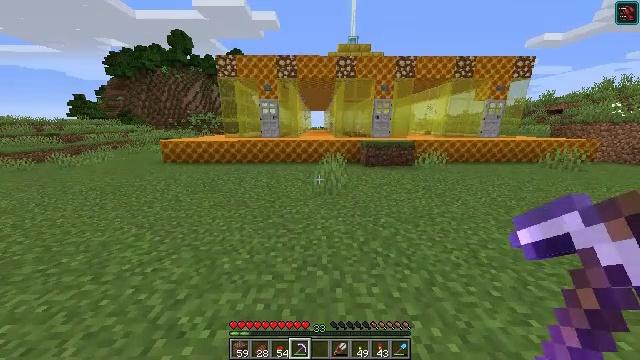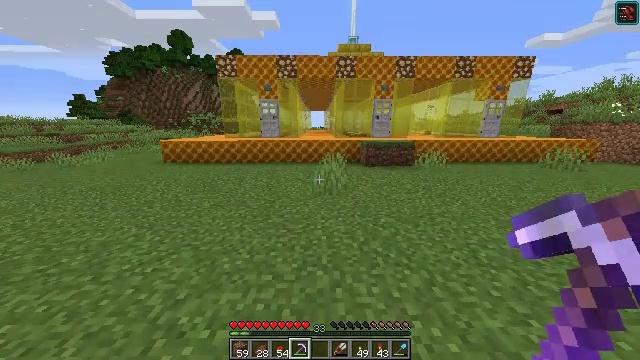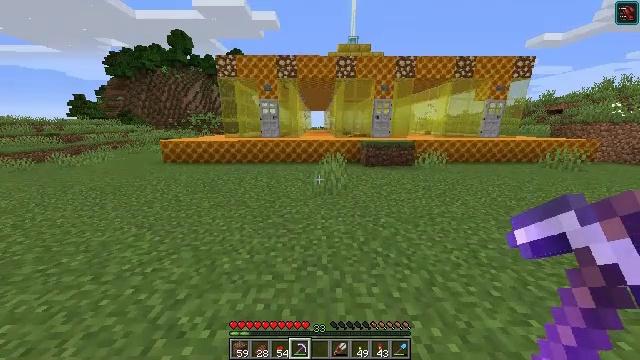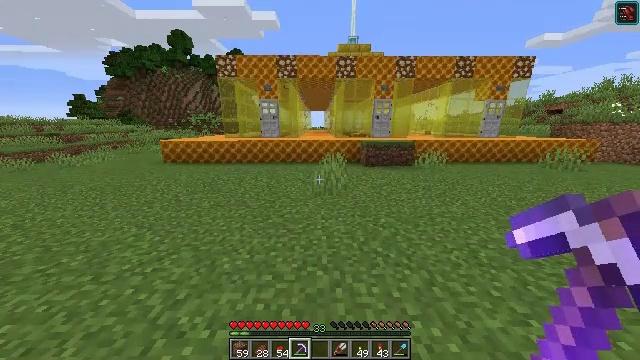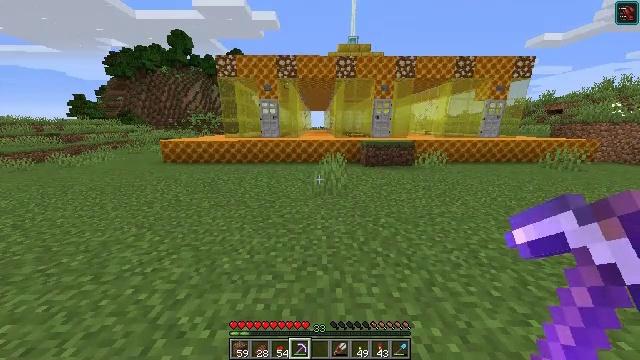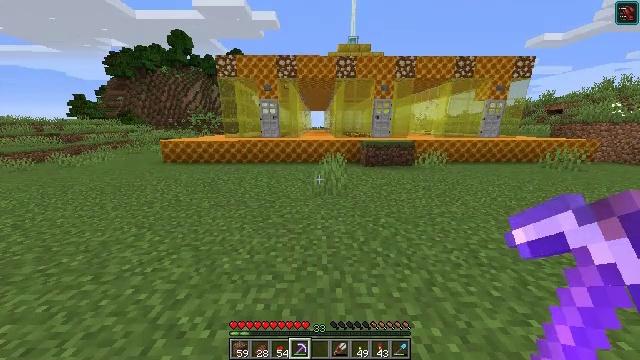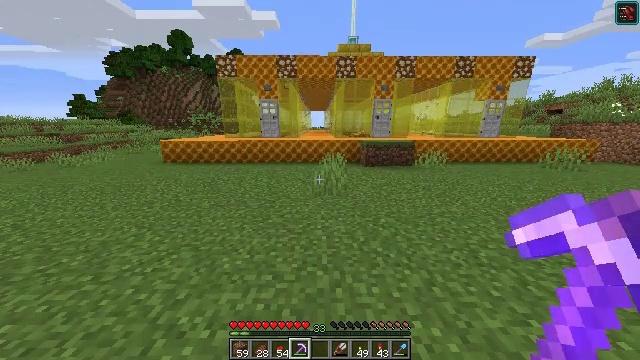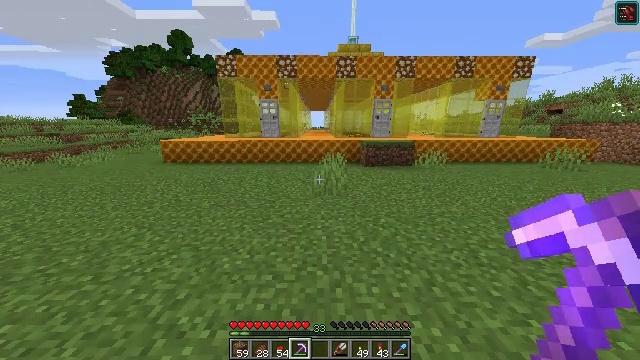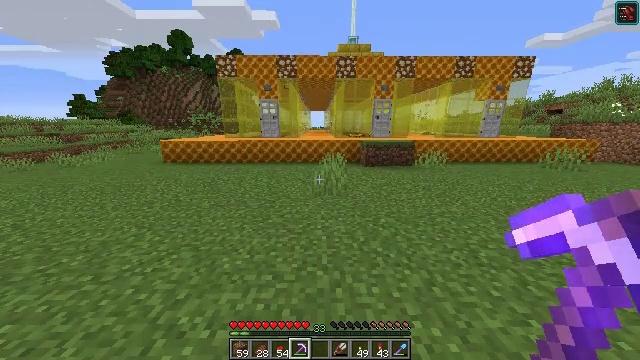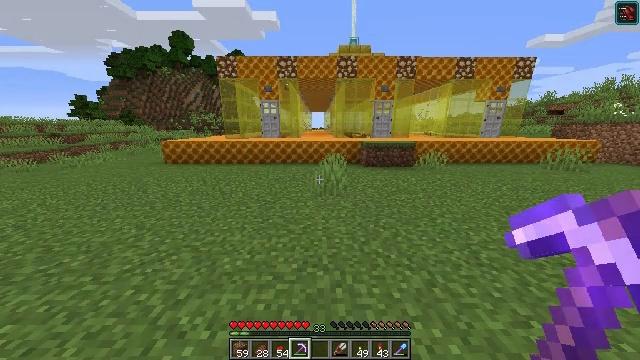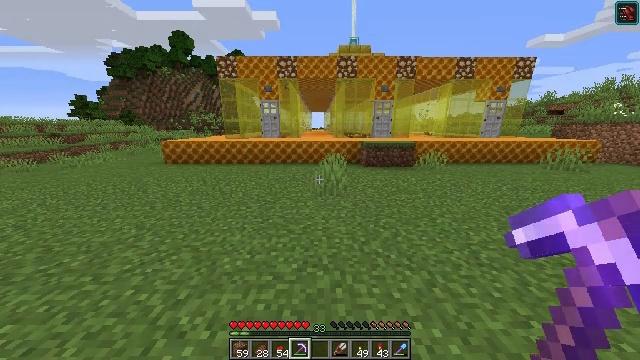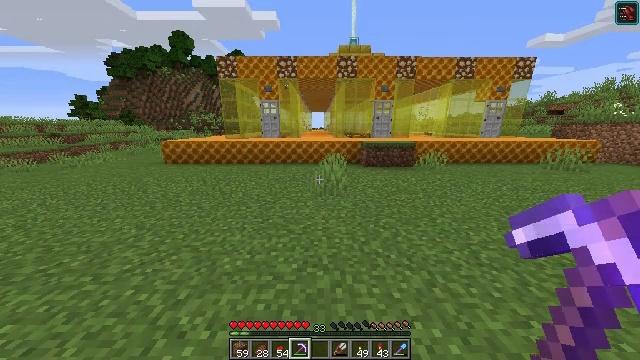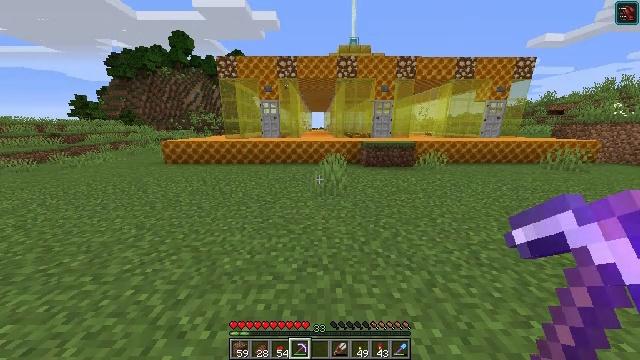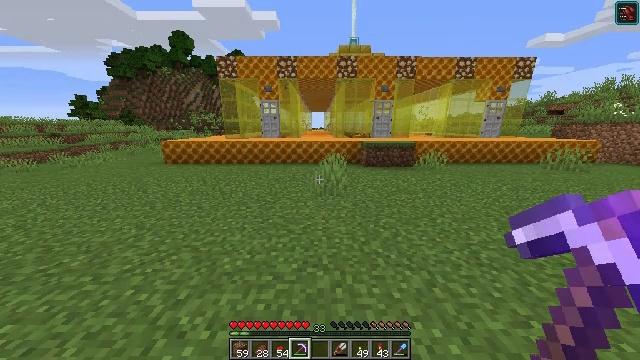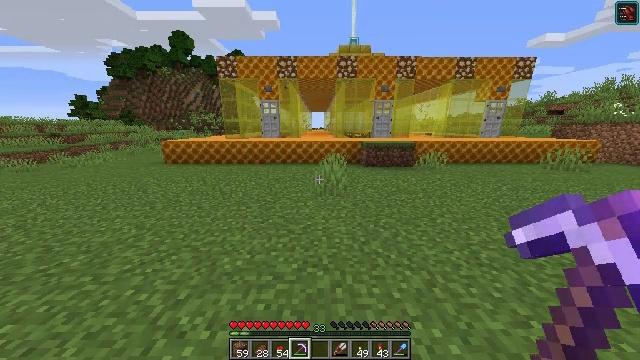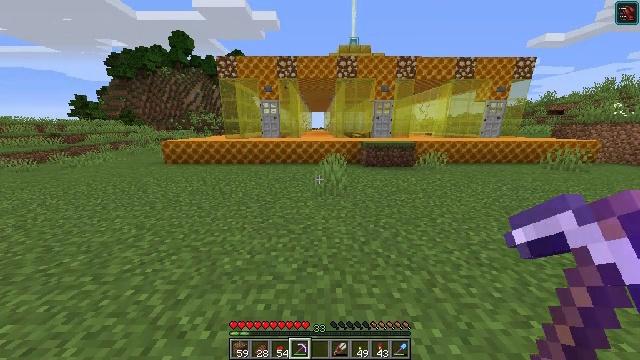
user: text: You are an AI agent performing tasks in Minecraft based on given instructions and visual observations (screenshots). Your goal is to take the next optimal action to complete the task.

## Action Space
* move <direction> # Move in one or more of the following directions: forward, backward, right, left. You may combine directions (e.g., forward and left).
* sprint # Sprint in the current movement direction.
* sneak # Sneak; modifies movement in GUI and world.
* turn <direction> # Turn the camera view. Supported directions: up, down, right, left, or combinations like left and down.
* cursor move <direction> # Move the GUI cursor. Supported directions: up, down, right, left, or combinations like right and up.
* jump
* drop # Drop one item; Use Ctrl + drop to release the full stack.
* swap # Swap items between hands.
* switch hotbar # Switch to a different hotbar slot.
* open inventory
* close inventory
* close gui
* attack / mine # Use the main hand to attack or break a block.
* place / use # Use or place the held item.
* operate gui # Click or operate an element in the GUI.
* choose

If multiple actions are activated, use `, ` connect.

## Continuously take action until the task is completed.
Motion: motion action
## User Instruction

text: Combine honeycombs to craft the honeycomb block.
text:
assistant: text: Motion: no_op
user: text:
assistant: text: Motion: no_op
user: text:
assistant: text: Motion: no_op
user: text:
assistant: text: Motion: no_op
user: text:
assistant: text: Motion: no_op
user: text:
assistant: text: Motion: no_op
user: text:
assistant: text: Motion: no_op
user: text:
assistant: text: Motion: no_op
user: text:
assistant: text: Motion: no_op
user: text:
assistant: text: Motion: no_op
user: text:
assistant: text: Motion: no_op
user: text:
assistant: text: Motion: no_op
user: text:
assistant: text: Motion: no_op
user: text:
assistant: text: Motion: no_op
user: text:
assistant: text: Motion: no_op
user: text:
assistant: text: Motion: no_op
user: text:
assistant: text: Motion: no_op
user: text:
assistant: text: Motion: no_op
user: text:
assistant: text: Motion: no_op
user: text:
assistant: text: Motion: no_op
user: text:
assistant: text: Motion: no_op
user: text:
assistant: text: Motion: no_op
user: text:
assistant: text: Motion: no_op
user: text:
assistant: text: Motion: no_op
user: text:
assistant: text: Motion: no_op
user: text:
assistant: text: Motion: no_op
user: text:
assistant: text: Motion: no_op
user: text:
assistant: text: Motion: no_op
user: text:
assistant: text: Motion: no_op
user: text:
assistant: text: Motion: no_op